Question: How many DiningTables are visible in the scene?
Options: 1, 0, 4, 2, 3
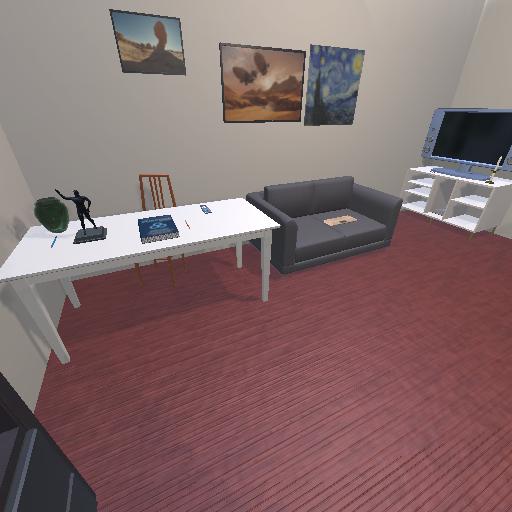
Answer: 1